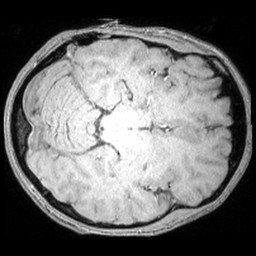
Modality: T1w
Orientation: axial
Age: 19
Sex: female